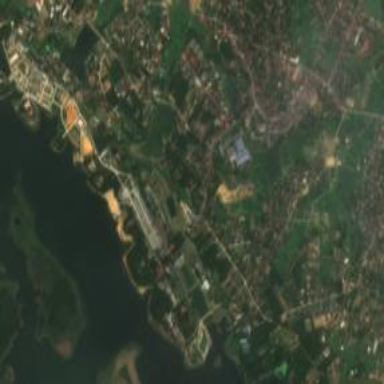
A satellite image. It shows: Military base.